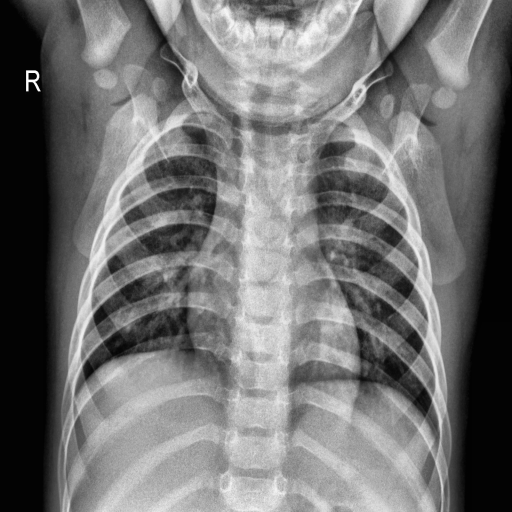
Finding: NORMAL